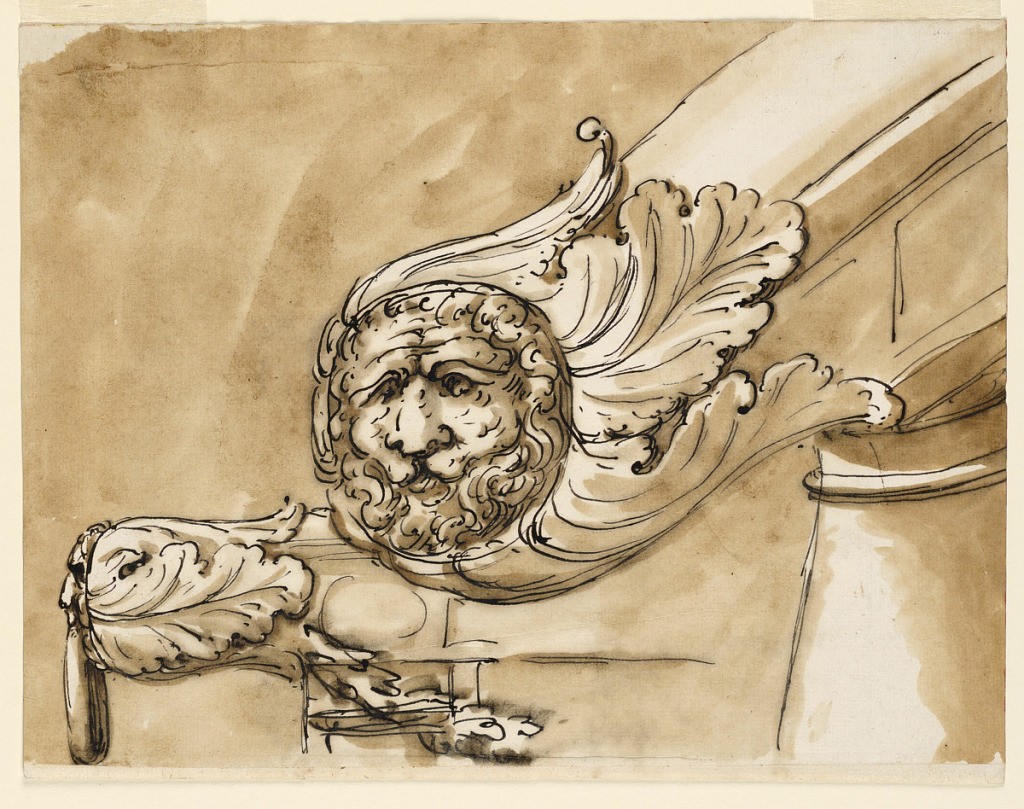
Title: Metal Fittings for Staircase Railing
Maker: Giuseppe Barberi, Italian, 1746–1809
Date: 1750–1800
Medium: Pen and brown ink, brush and brown wash, red ink on off-white laid paper, lined
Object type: Drawing
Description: Two views of stone railing terminating in masks with acanthus leaves. The one at left shows a hang ring.